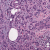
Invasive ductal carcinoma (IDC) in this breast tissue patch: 1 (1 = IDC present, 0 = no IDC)